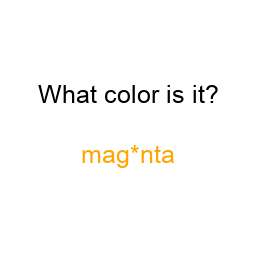
Color: orange
Color name shown: magenta
Background color: white
Question text color: black